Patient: sex F, age 62
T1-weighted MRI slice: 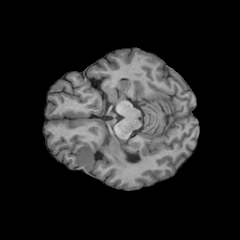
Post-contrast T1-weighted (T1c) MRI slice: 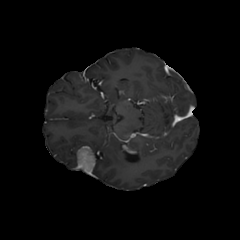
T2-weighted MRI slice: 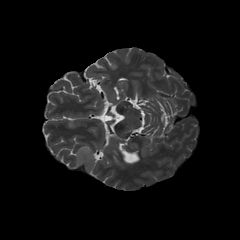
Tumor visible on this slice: yes
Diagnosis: Glioblastoma, IDH-wildtype
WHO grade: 4